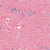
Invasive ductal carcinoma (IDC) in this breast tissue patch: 0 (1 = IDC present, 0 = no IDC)